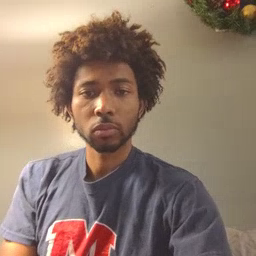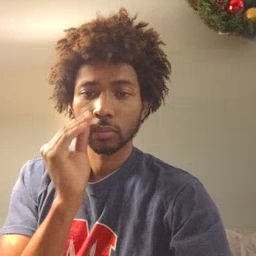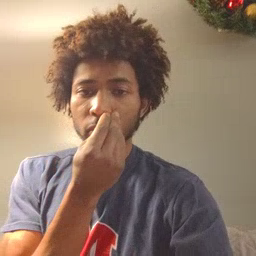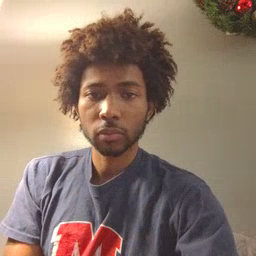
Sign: flower